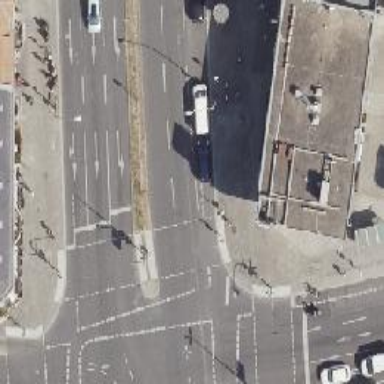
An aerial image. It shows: Crossing with traffic signals.